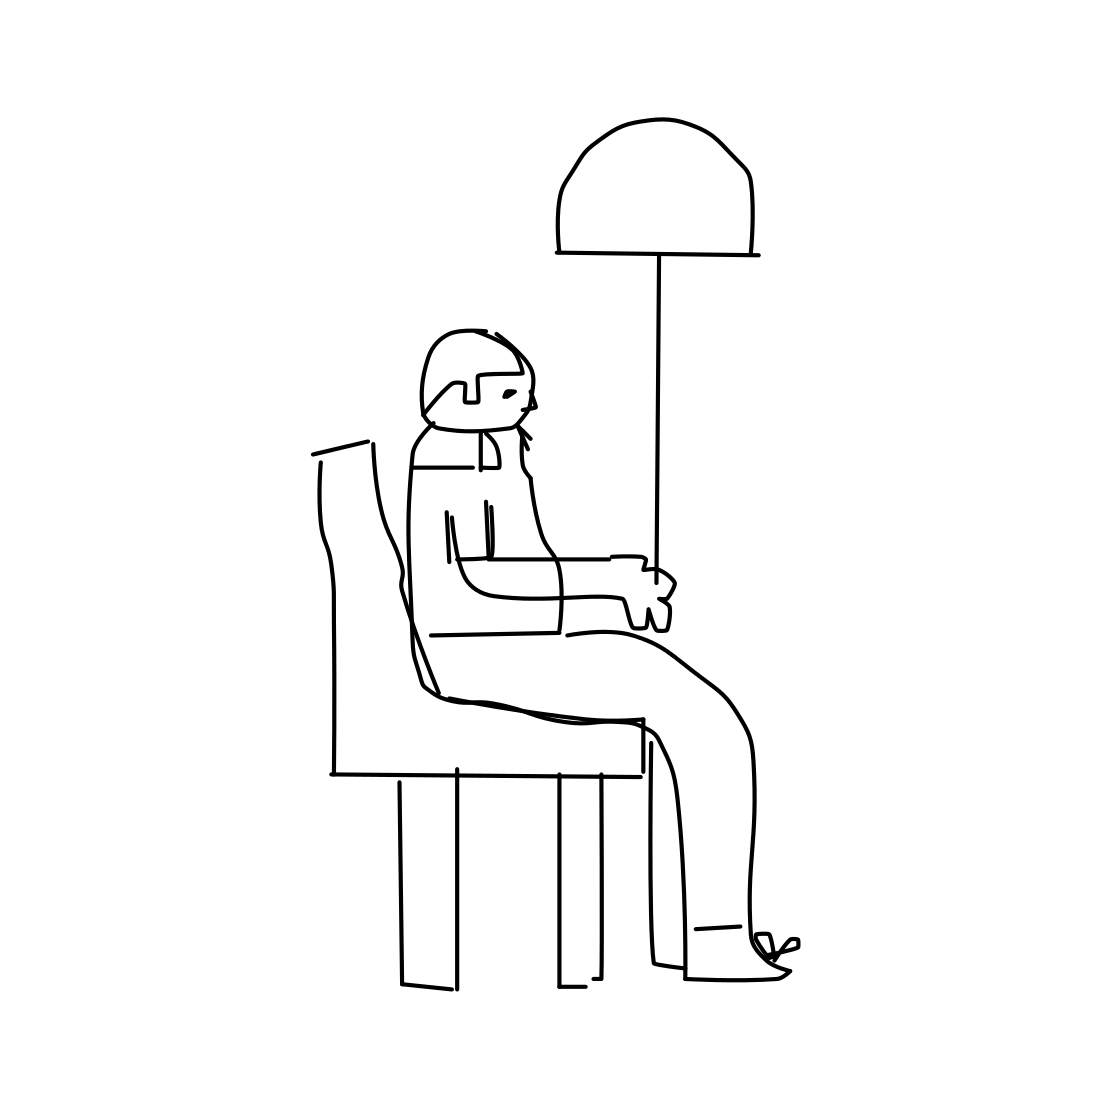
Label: person sitting